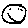
Label: smiley face